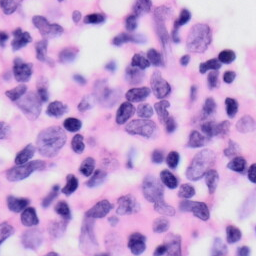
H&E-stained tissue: Skin